Interaction volume radius: 5 \u00c5
Interaction volume height: 25 \u00c5
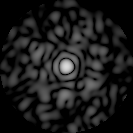
Disorder parameter: 0.818